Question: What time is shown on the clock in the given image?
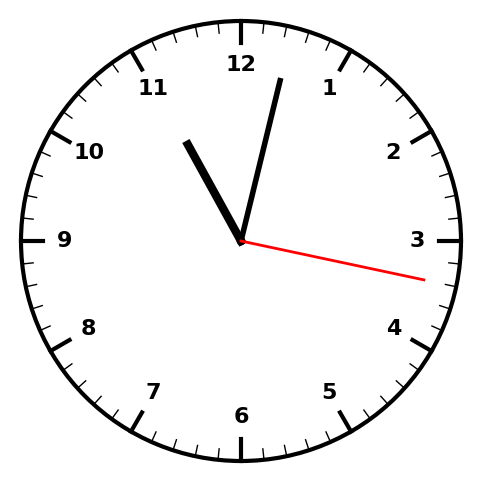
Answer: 11:02:17